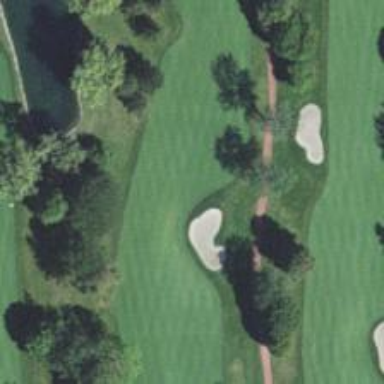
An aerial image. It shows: Golf hole.